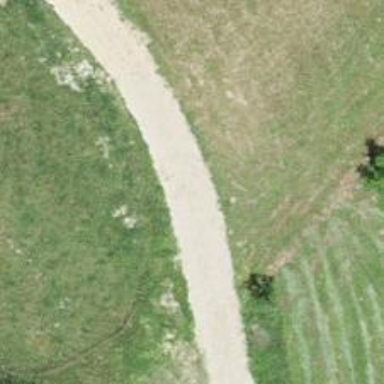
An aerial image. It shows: Track with fine gravel surface. The track has grade2 tracktype.